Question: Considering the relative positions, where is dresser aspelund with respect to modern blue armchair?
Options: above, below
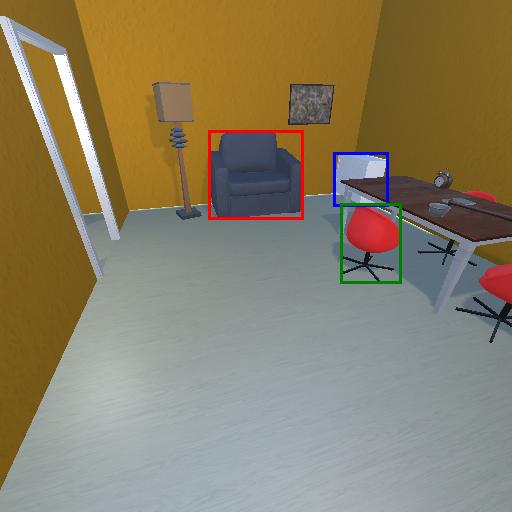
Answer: above